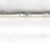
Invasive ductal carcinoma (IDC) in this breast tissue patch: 0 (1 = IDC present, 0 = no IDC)